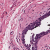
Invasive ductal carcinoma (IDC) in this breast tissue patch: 0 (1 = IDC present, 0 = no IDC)